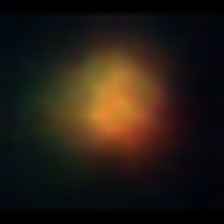
Taxon: NanoPlankton
Group: Other